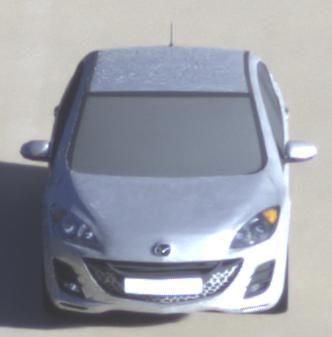
Make: Mazda
Model: 3 1.6
Detailed model: 3 (BL)
Model produced from: 2009/05
Model produced until: 2010/12
Doors: 5
Color: white
Road condition: dry road
Daytime: morning or afternoon
Contrast: medium contrast